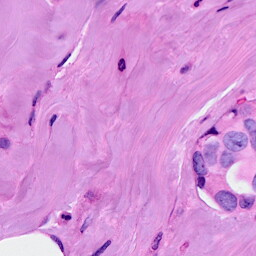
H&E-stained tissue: Breast